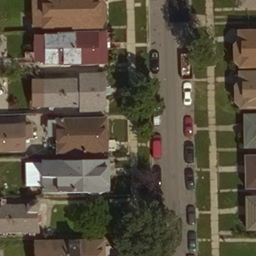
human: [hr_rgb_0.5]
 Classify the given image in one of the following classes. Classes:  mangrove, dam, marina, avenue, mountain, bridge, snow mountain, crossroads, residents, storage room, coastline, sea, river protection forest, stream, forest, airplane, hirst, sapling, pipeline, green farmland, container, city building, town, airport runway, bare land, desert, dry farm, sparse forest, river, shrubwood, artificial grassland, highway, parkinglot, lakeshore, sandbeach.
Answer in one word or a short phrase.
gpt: residents